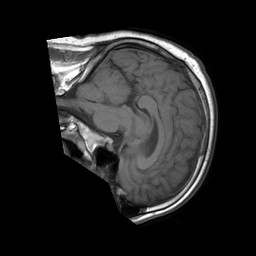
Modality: T1w
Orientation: sagittal
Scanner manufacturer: philips
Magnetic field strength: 1.5 T
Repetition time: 0.7041 s
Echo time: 0.015 s